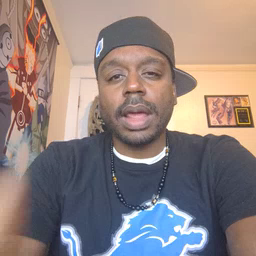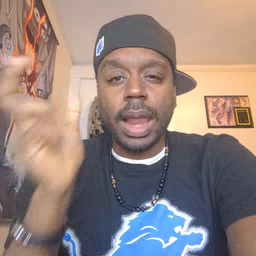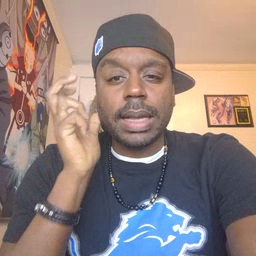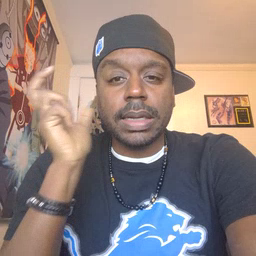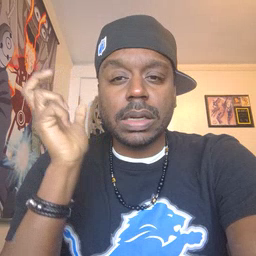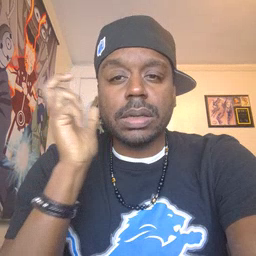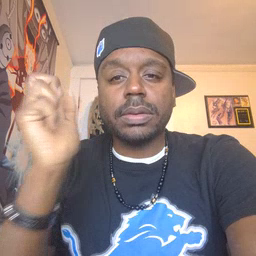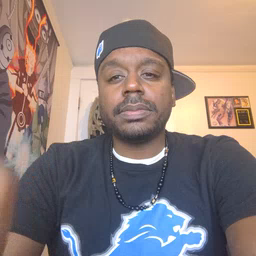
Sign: listen